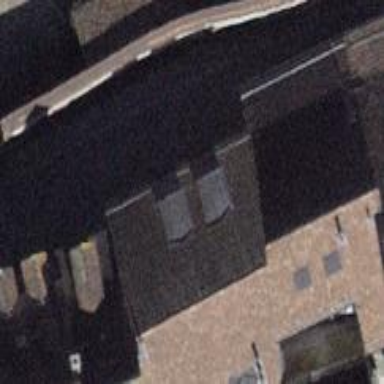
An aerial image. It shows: Building with tile roof.